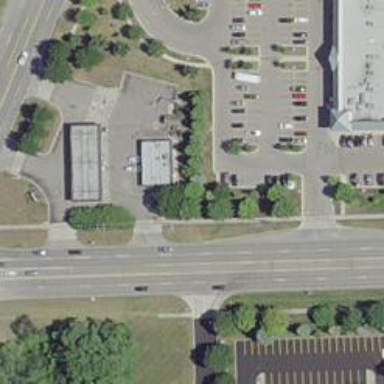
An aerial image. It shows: Convenience shop.